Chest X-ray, AP view. Patient: 44 years old, sex F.
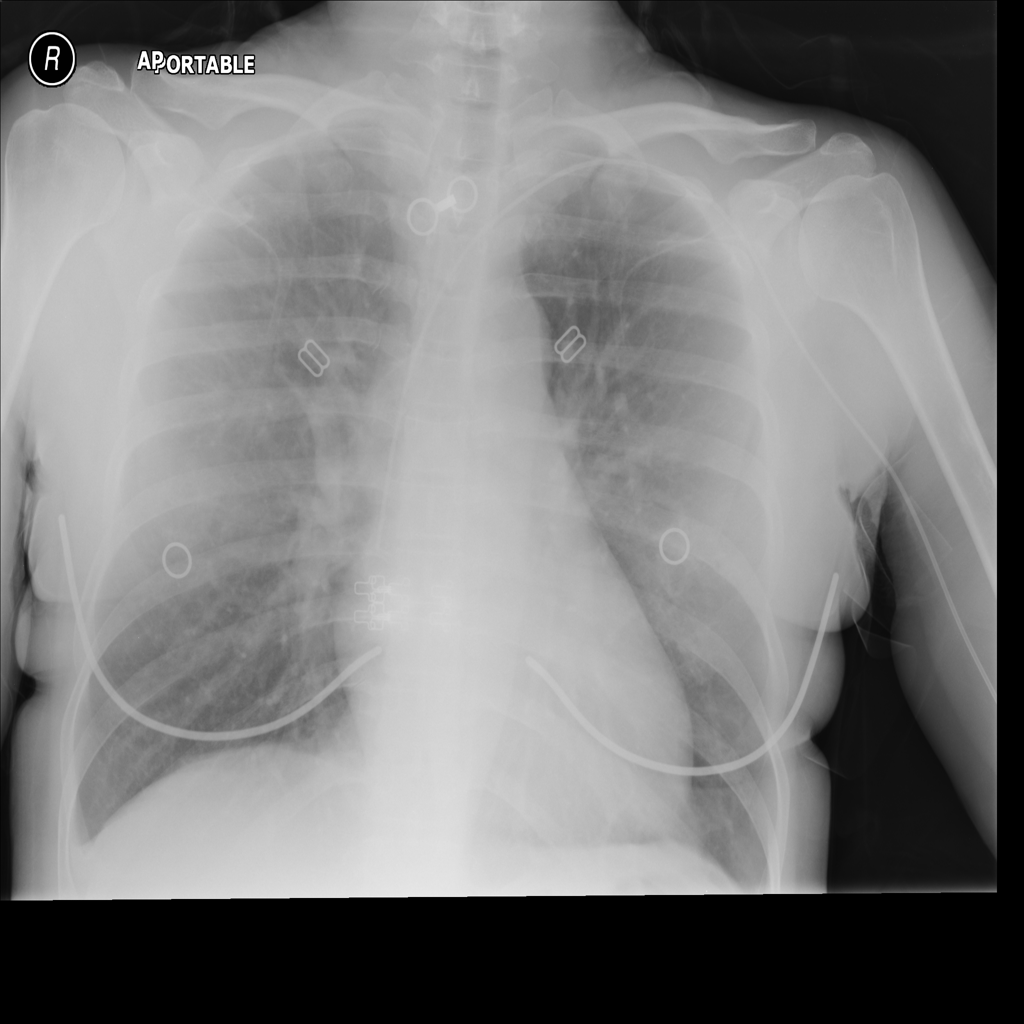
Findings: No Finding